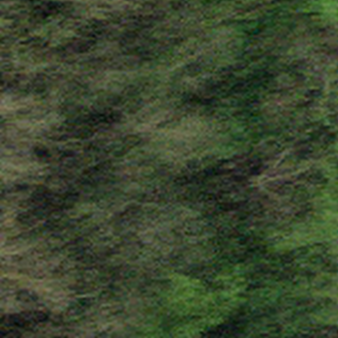
Label: other